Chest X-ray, PA view. Patient: 74 years old, sex M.
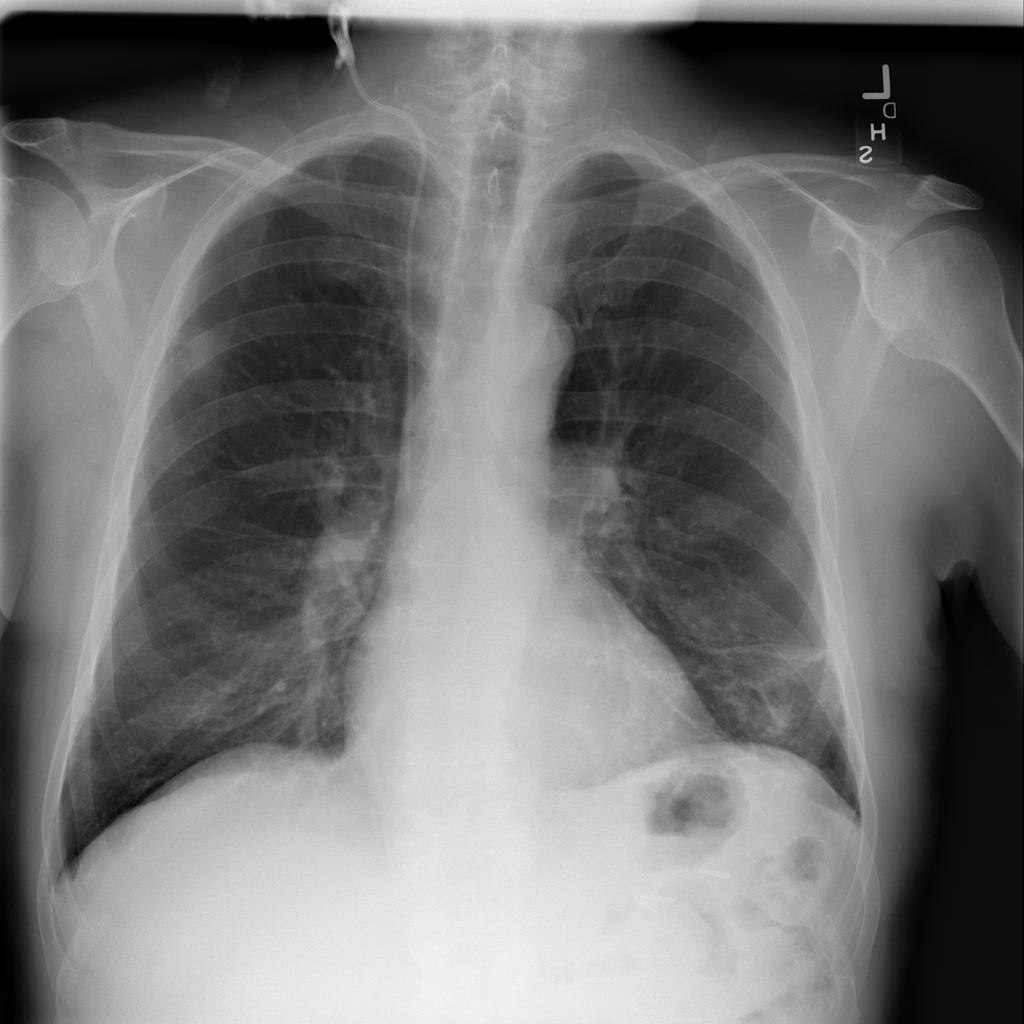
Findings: No Finding